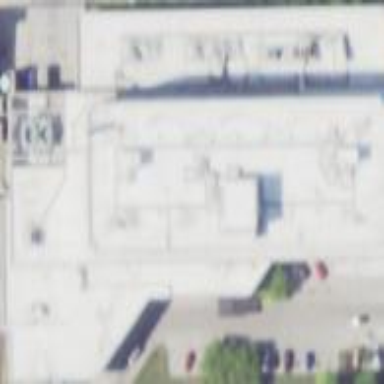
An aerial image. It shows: Hospital building.